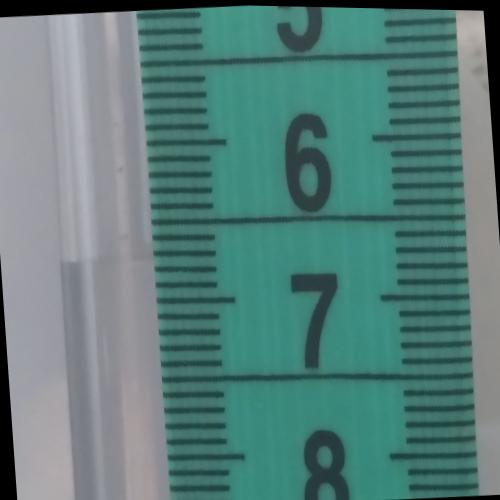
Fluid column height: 6.7 cm